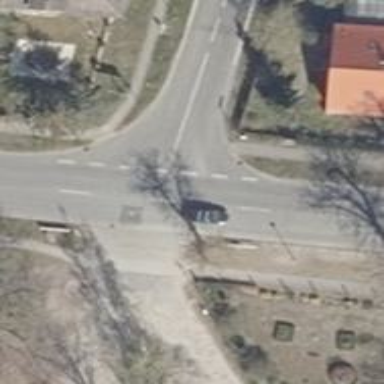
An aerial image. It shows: Sidewalk.